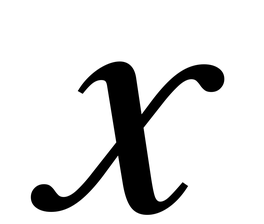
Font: LibreCaslonText-Italic_Italic